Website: crate-barrel
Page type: receipt
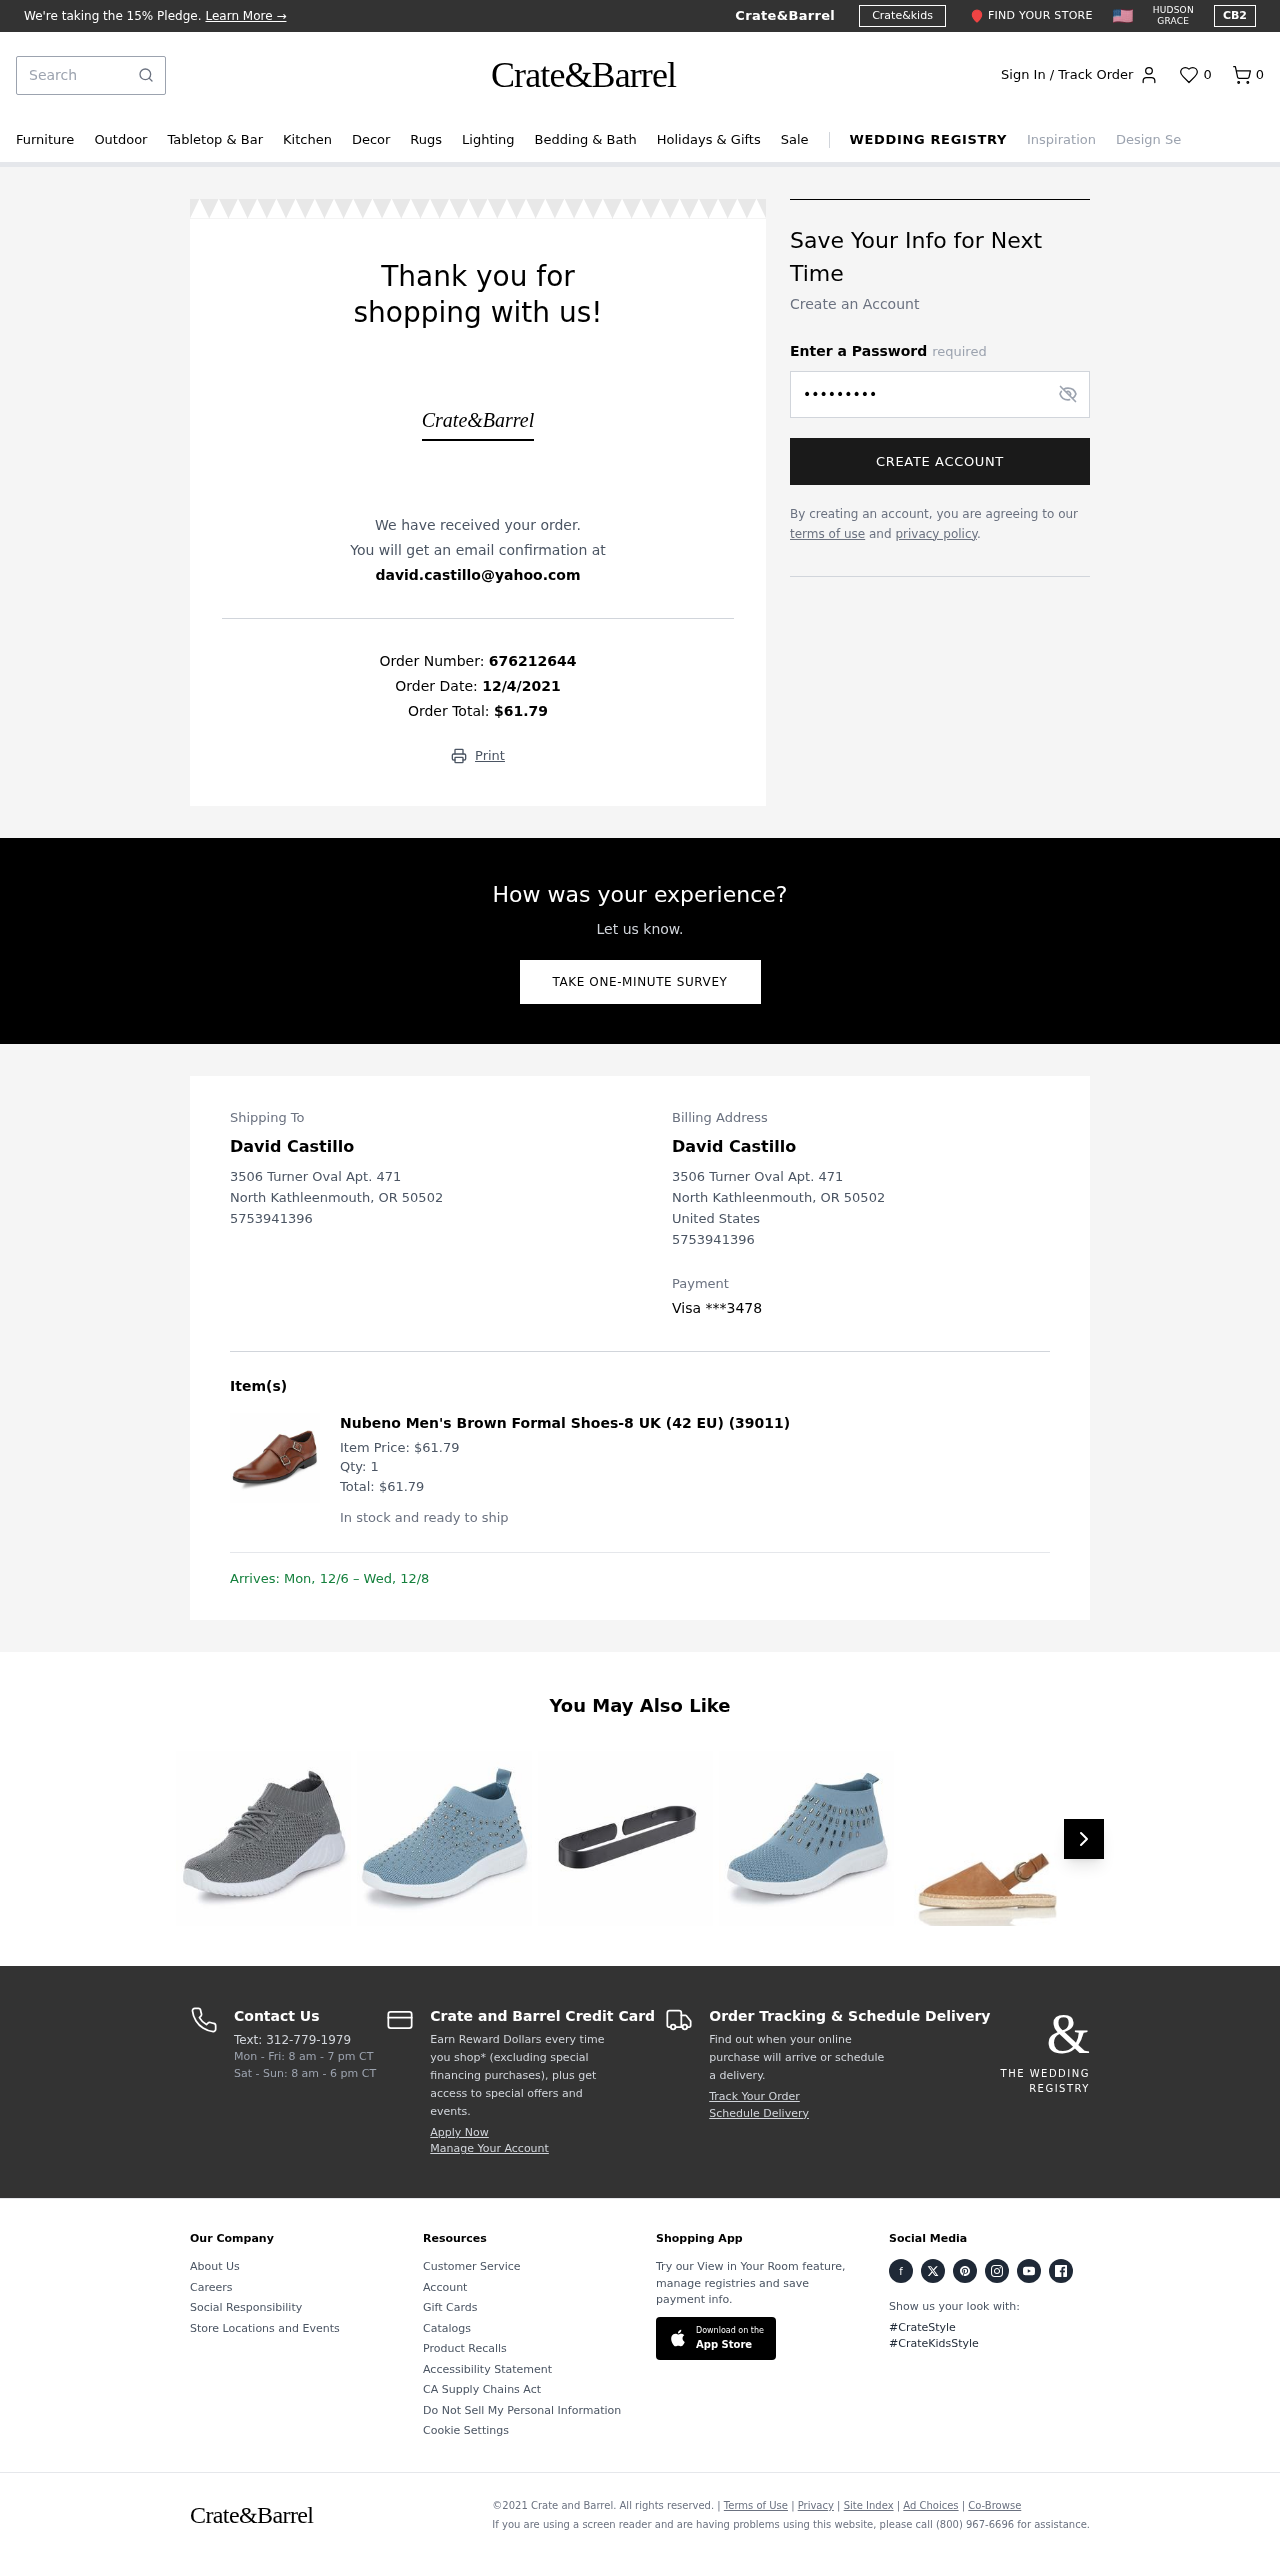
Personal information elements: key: PII_CARD_LAST4
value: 3478
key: PII_CARD_TYPE
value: Visa
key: PII_CITY
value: North Kathleenmouth
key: PII_COUNTRY
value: United States
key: PII_EMAIL
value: david.castillo@yahoo.com
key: PII_FULLNAME
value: David Castillo
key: PII_PHONE
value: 5753941396
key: PII_POSTCODE
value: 50502
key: PII_STATE_ABBR
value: OR
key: PII_STREET
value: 3506 Turner Oval Apt. 471
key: PII_FULLNAME2
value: David Castillo
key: PII_CITY2
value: North Kathleenmouth
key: PII_STATE_ABBR2
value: OR
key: PII_POSTCODE_FULL
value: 50502
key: PII_POSTCODE_NUMERIC
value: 50502
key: PII_PHONE2
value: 5753941396
Product elements: key: PRODUCT1_NAME
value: Nubeno Men's Brown Formal Shoes-8 UK (42 EU) (39011)
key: PRODUCT1_PRICE
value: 61.79
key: PRODUCT1_QUANTITY
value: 1
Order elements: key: ORDER_NUM_ITEMS
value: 0
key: ORDER_ID
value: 676212644
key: ORDER_DATE
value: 12/4/2021
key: ORDER_TOTAL
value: $61.79
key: ORDER_ITEM_TOTAL
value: $61.79
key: ORDER_DELIVERY_DATE
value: Mon, 12/6 – Wed, 12/8
Search elements: key: HEADER_SEARCH
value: Search
Other elements: key: FAVORITES_COUNT
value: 0